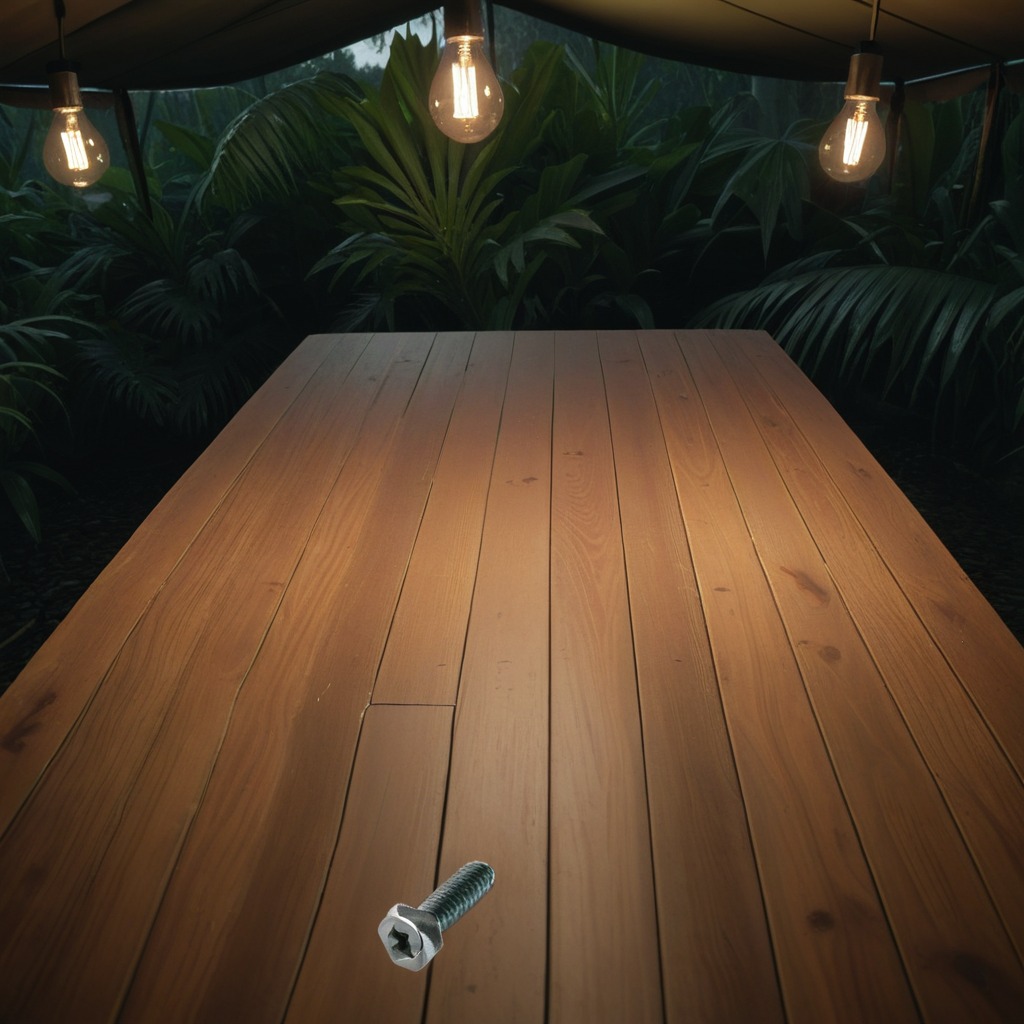
A metal screw lying on a wooden table inside a jungle field workshop tent at night